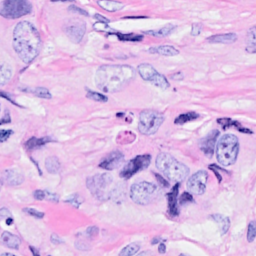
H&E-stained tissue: Breast